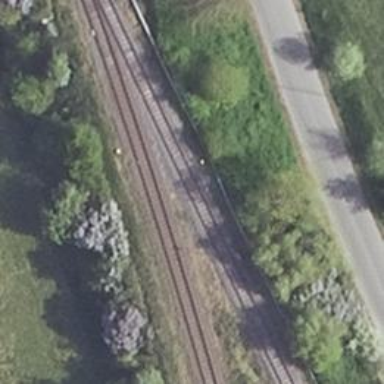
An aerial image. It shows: Railway junction.